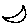
Label: moon